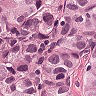
Metastatic tissue present: yes